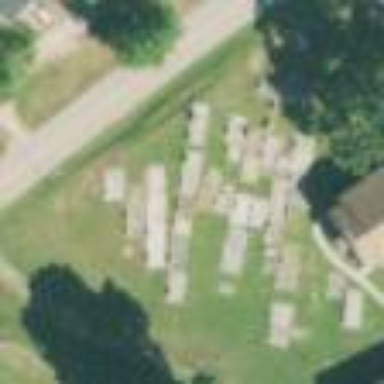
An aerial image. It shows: Graveyard.